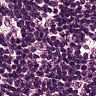
Metastatic tissue present: no